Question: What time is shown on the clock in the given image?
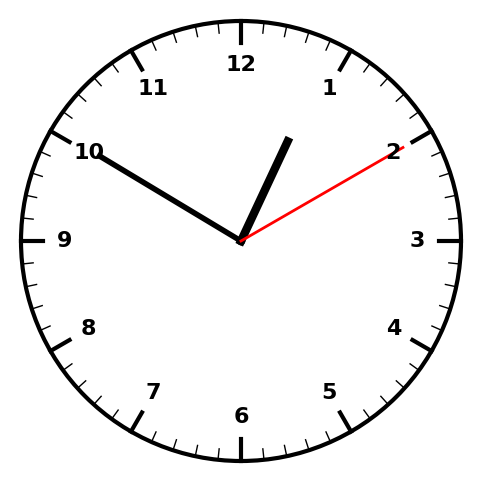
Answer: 12:50:10